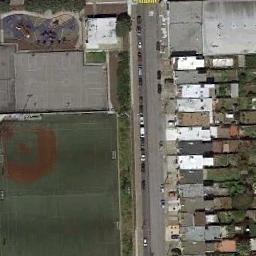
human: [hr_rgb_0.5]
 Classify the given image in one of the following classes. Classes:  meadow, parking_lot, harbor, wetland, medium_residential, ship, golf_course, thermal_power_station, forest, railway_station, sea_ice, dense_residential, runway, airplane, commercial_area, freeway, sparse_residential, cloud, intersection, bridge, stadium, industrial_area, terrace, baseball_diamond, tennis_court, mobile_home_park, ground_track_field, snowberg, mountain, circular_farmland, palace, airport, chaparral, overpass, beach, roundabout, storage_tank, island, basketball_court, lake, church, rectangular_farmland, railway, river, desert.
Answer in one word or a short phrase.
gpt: baseball_diamond